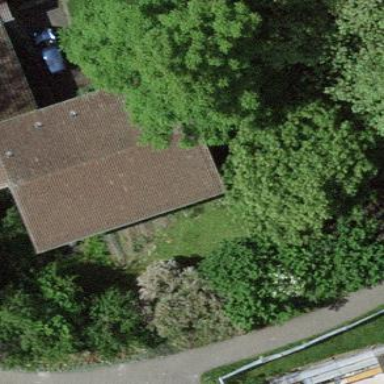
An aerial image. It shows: Residential building.